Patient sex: M
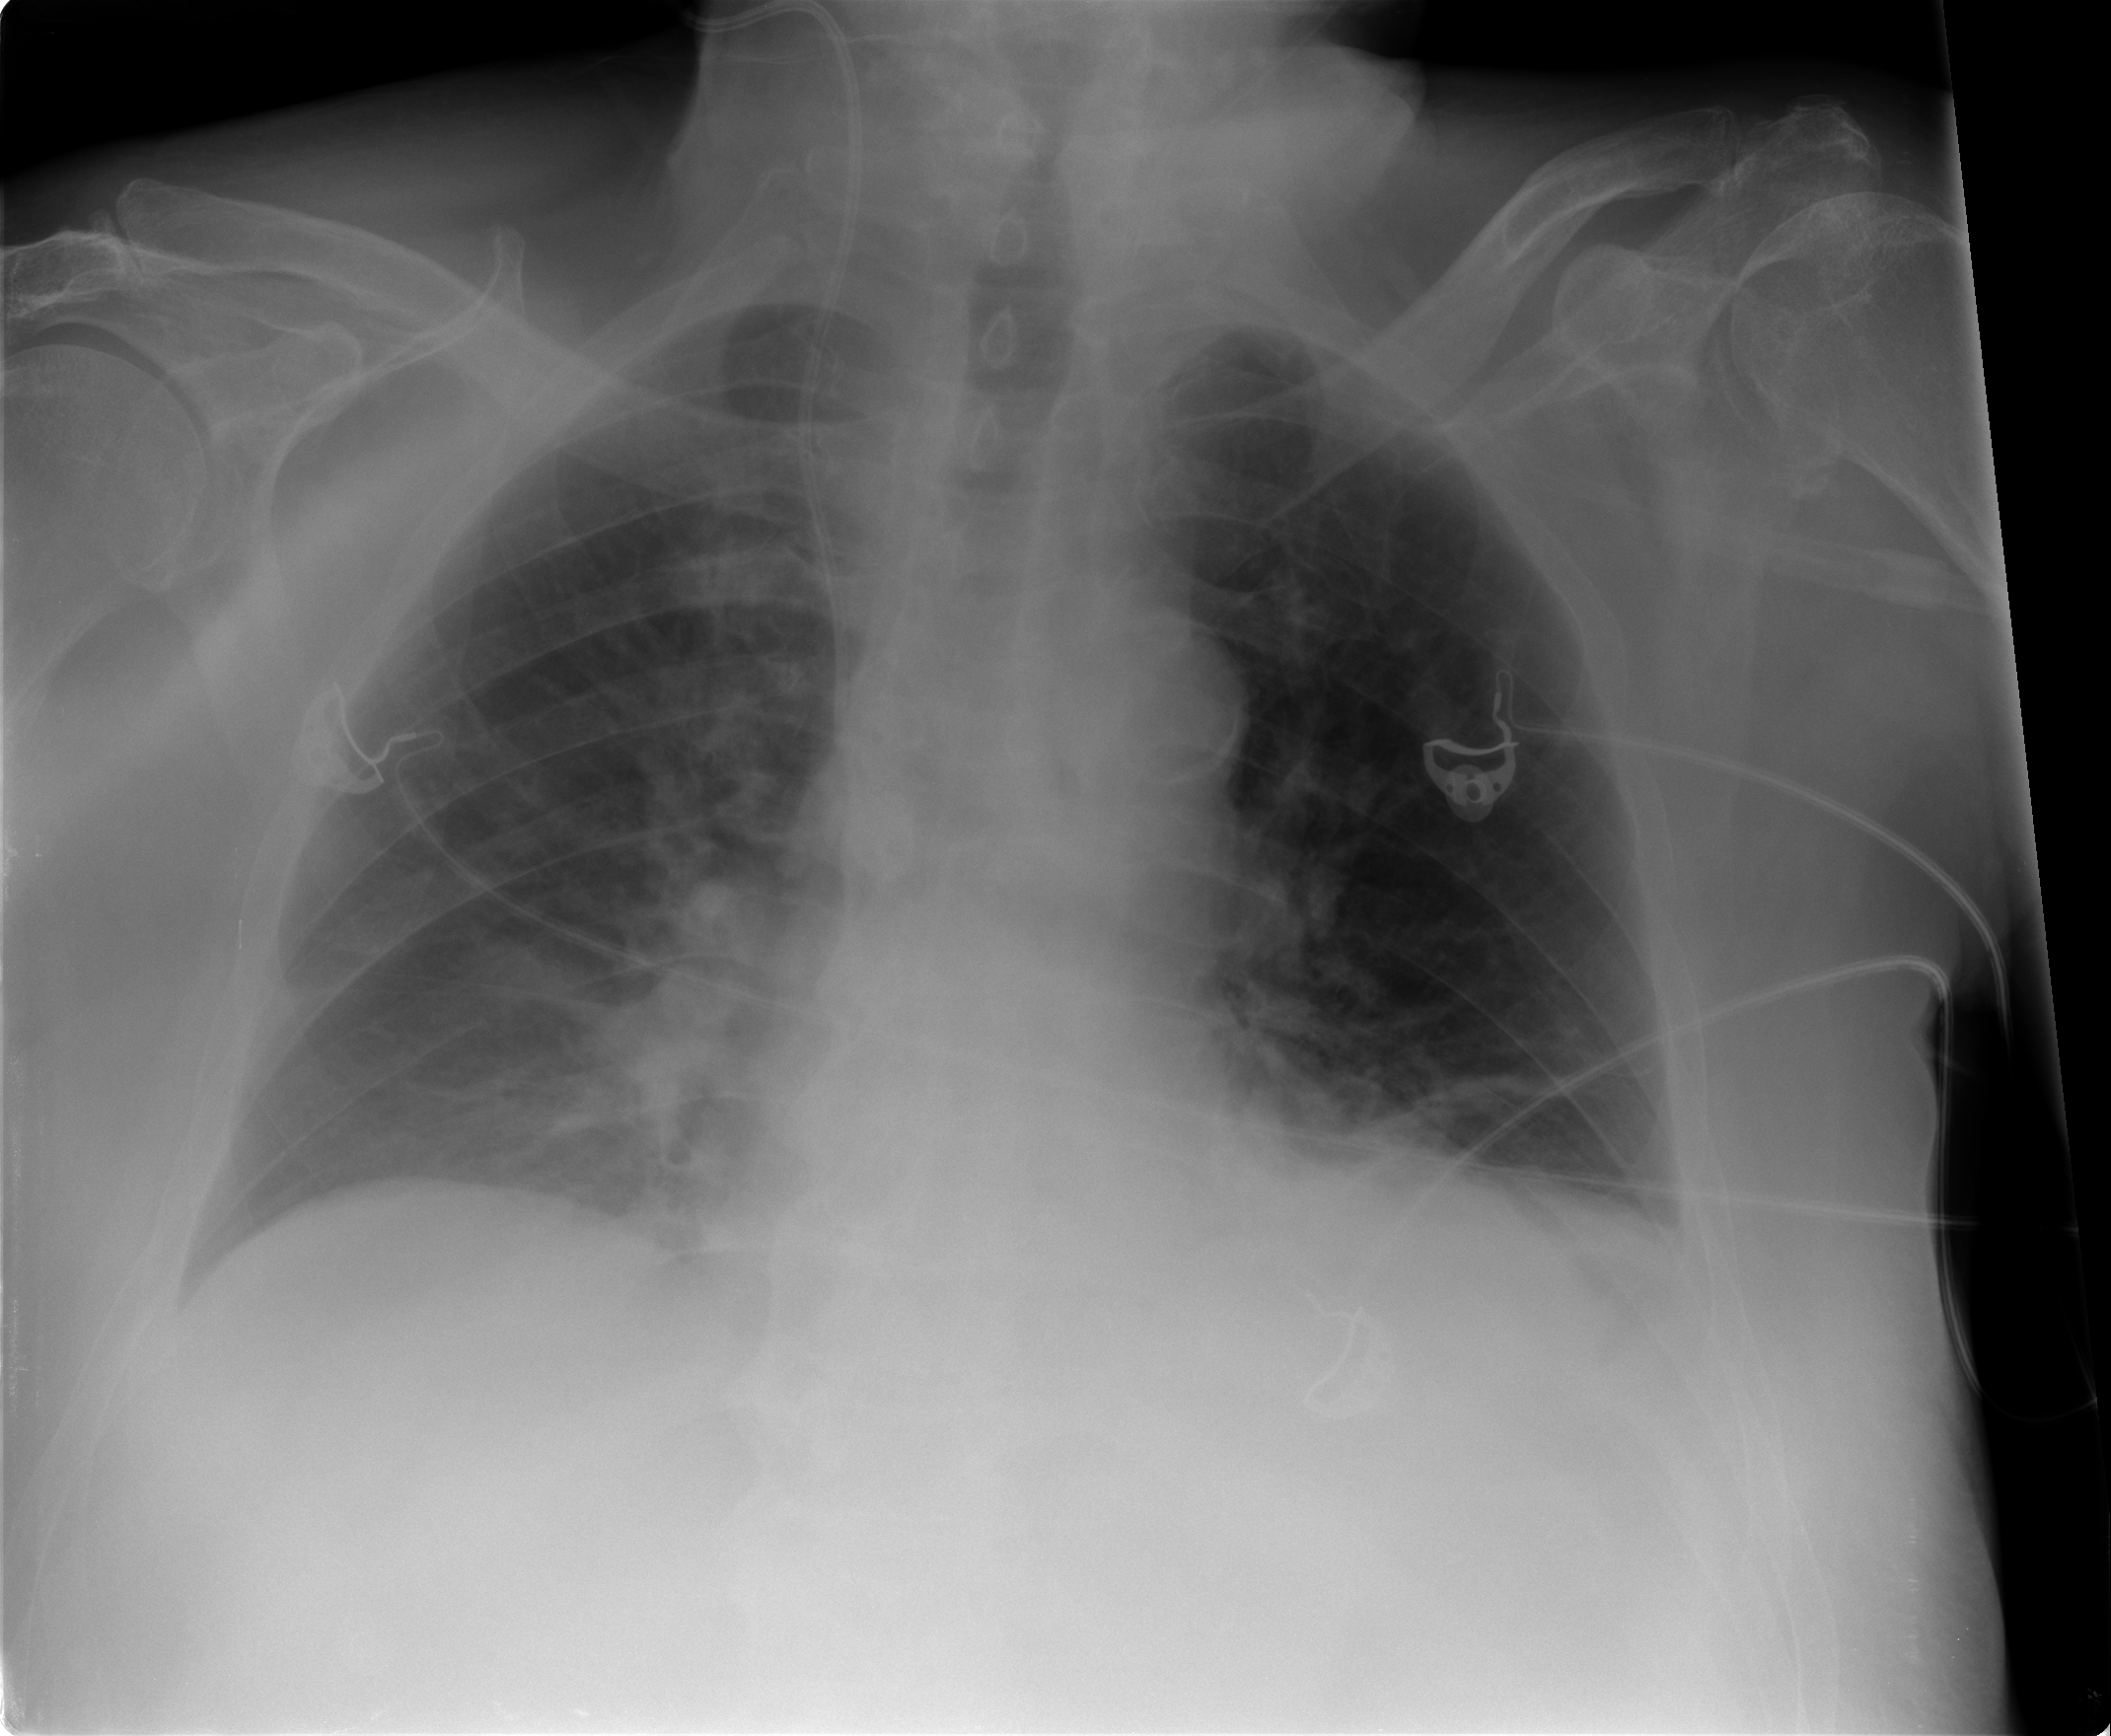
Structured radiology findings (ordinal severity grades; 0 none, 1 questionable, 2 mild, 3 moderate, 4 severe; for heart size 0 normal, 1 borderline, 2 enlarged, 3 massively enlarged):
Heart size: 2
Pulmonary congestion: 1
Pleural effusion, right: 3
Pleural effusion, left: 1
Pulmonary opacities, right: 2
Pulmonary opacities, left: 0
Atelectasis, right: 2
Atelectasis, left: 2